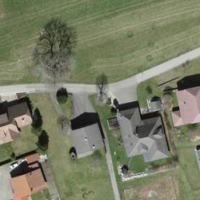
EUNIS habitat code: 55
Species observed at this site:
Plantago media